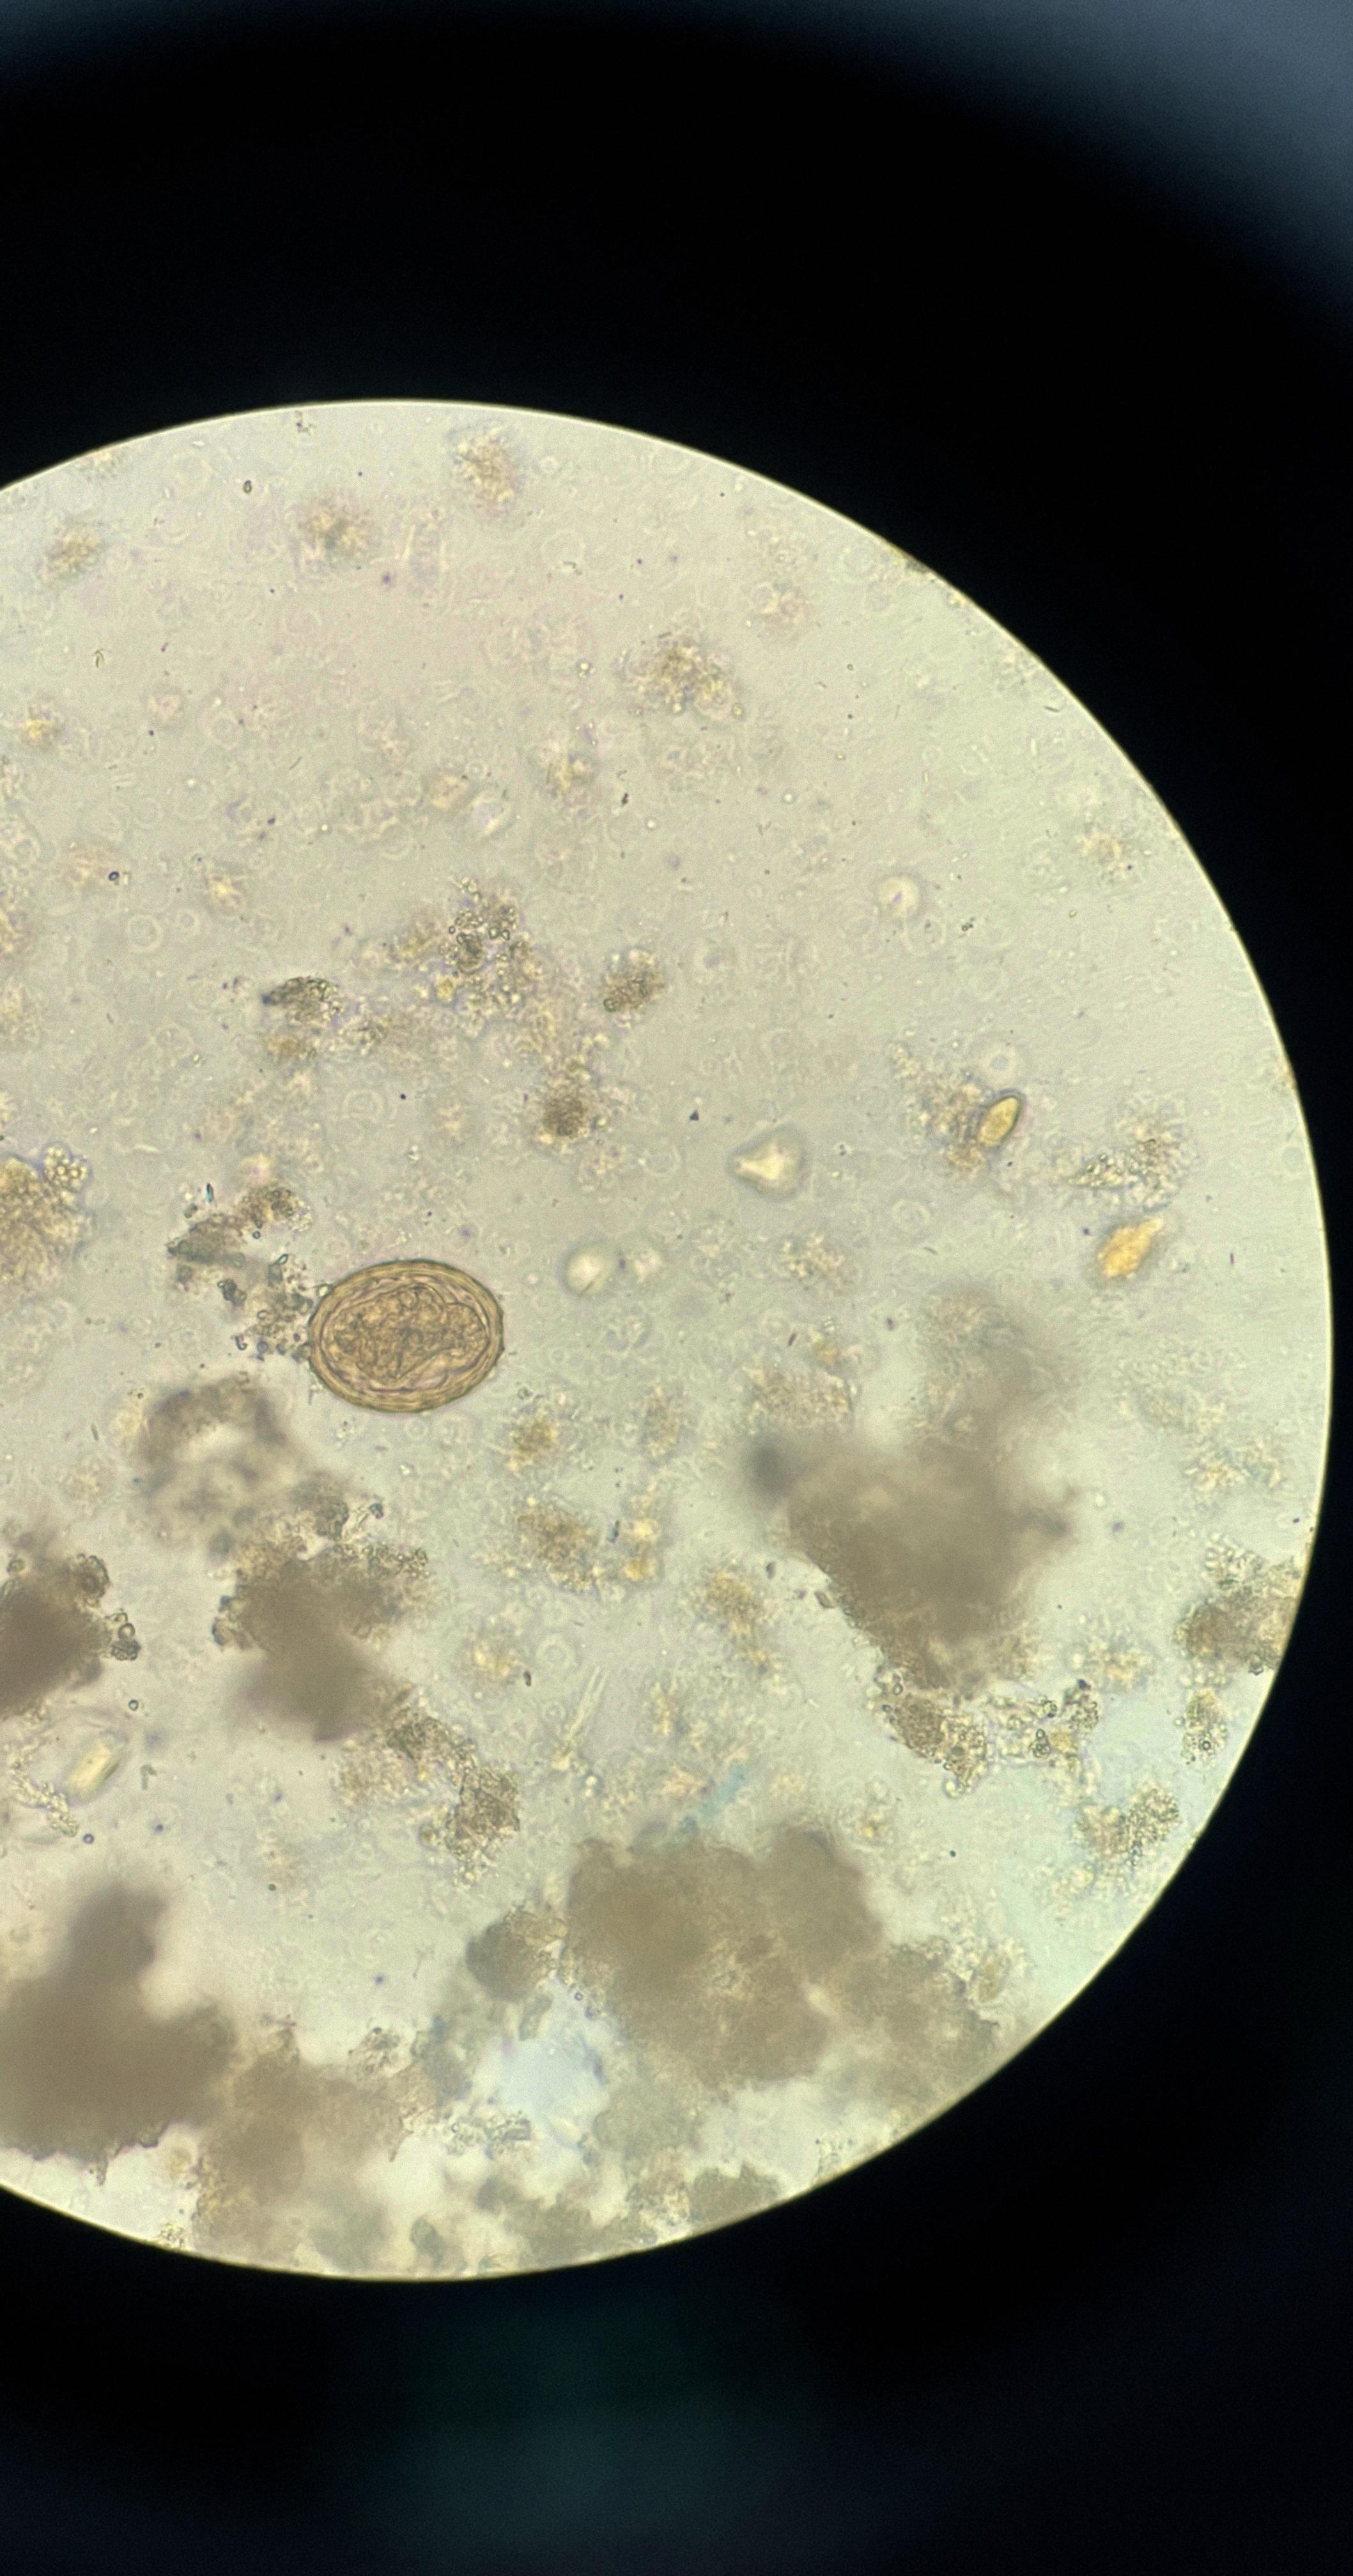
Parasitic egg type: Ascaris lumbricoides